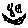
Label: smiley face